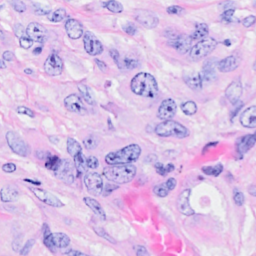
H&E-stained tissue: Breast